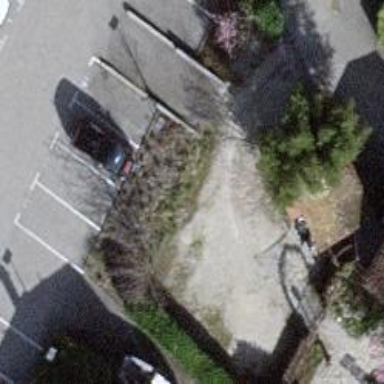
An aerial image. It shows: Dirt driveway.